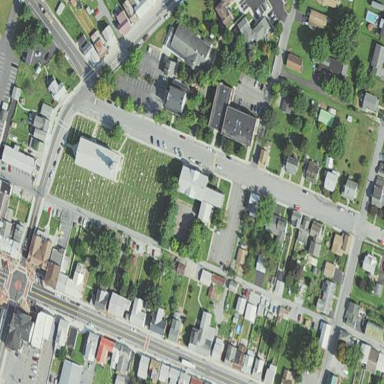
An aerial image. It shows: Graveyard.